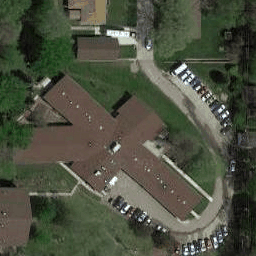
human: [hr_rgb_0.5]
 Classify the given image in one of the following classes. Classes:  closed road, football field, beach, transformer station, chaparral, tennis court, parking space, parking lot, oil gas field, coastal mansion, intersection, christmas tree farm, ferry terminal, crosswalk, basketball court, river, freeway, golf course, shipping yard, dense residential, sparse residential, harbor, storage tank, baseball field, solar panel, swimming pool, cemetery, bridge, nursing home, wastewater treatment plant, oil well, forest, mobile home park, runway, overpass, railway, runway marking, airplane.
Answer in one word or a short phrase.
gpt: nursing home